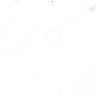
Metastatic tissue present: no